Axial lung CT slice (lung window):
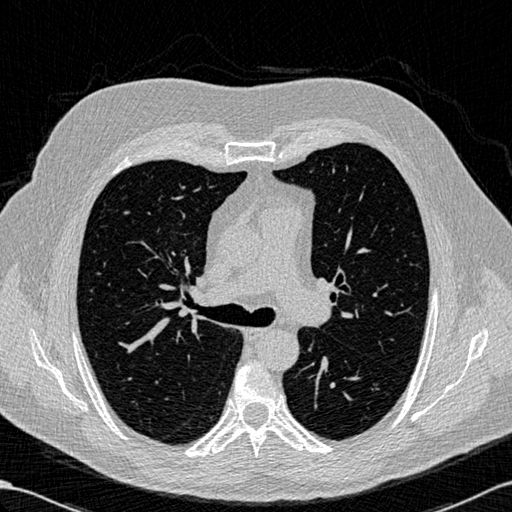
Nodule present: no